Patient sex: M
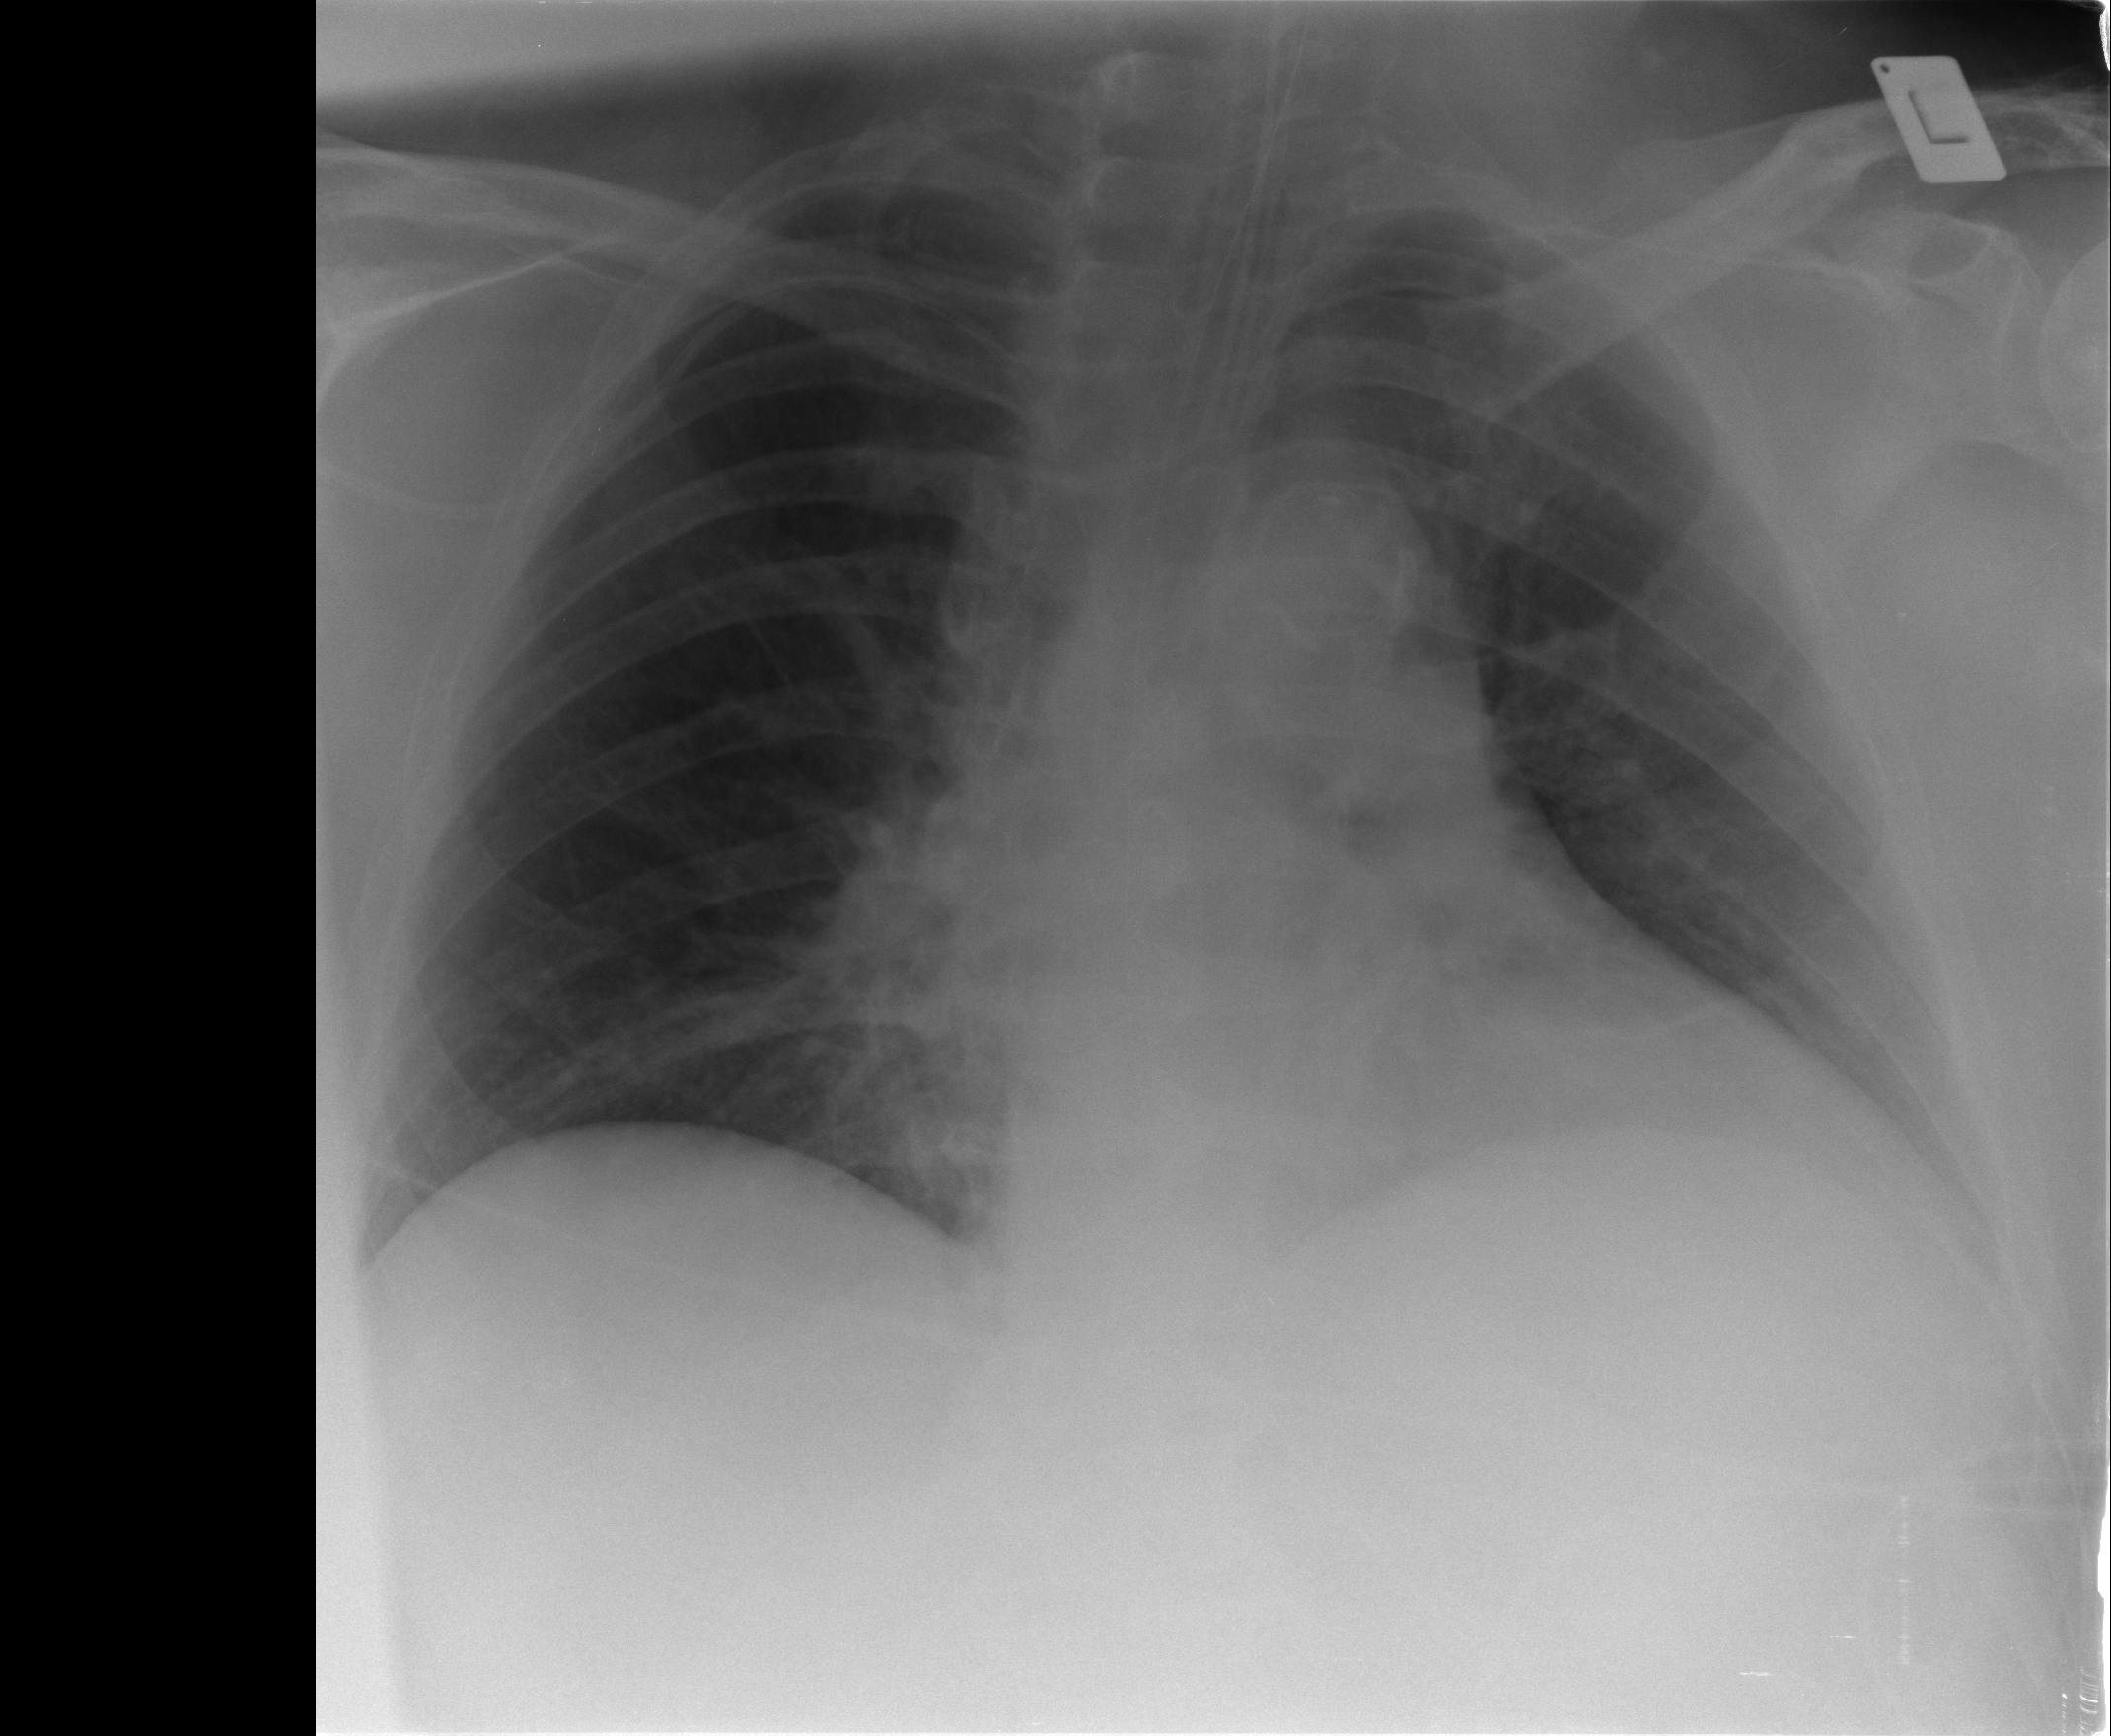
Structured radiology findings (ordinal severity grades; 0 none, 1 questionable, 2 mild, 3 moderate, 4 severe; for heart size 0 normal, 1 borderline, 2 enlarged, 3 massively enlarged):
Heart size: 3
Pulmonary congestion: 1
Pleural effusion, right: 0
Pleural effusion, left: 0
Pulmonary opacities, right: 2
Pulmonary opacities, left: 0
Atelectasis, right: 2
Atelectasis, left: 0